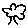
Label: tree